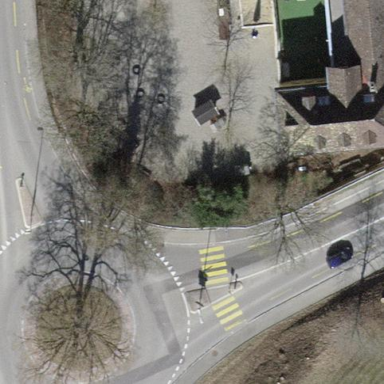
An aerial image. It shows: Roundabout at primary highway.